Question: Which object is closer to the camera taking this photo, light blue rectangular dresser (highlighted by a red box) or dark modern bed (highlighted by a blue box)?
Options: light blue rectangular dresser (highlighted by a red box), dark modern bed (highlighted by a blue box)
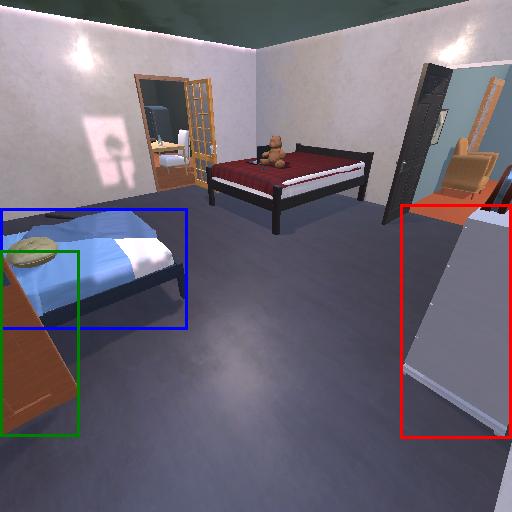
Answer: light blue rectangular dresser (highlighted by a red box)